Question: I'm trying to render a Visiblox chart to an image to be able to show hundreds of them at the same time. The chart is generated in code and rendered without showing it.
The problem I'm facing is that the chart looks empty after rendering it. The upper control is the chart, the bottom one is the chart rendered before adding it to the control. Some rendering is being done as the watermark is there.
The chart is being populated using bindings and datacontext (just in case it matters). Looking at the chart before rendering it looks like it's effectively empty, thanks makes me ask "".
And this is the code I'm using to render the image:
'''
public BitmapSource Render(FrameworkElement control)
{
if (control == null)
{
throw new ArgumentNullException("control");
}
control.UpdateLayout();
Viewbox viewBox = new Viewbox();
viewBox.Child = control; // Control to render
viewBox.Measure(new System.Windows.Size(control.Width, control.Height));
viewBox.Arrange(new Rect(0, 0, control.Width, control.Height));
viewBox.ApplyTemplate();
viewBox.UpdateLayout();
RenderTargetBitmap renderer = new RenderTargetBitmap((int)(control.Width * _dpiX / 96.0), (int)(control.Height * _dpiY / 96.0), _dpiX, _dpiY, PixelFormats.Pbgra32);
DrawingVisual drawingVisual = new DrawingVisual();
using (DrawingContext drawingContext = drawingVisual.RenderOpen())
{
VisualBrush visualBrush = new VisualBrush(viewBox);
drawingContext.DrawRectangle(visualBrush, null, new Rect(new Point(), new System.Windows.Size(control.Width, control.Height)));
}
renderer.Render(drawingVisual);
// Remove the container to be able to reuse the control again if we appended it to a viewbox
viewBox.Child = null;
return renderer;
}
'''

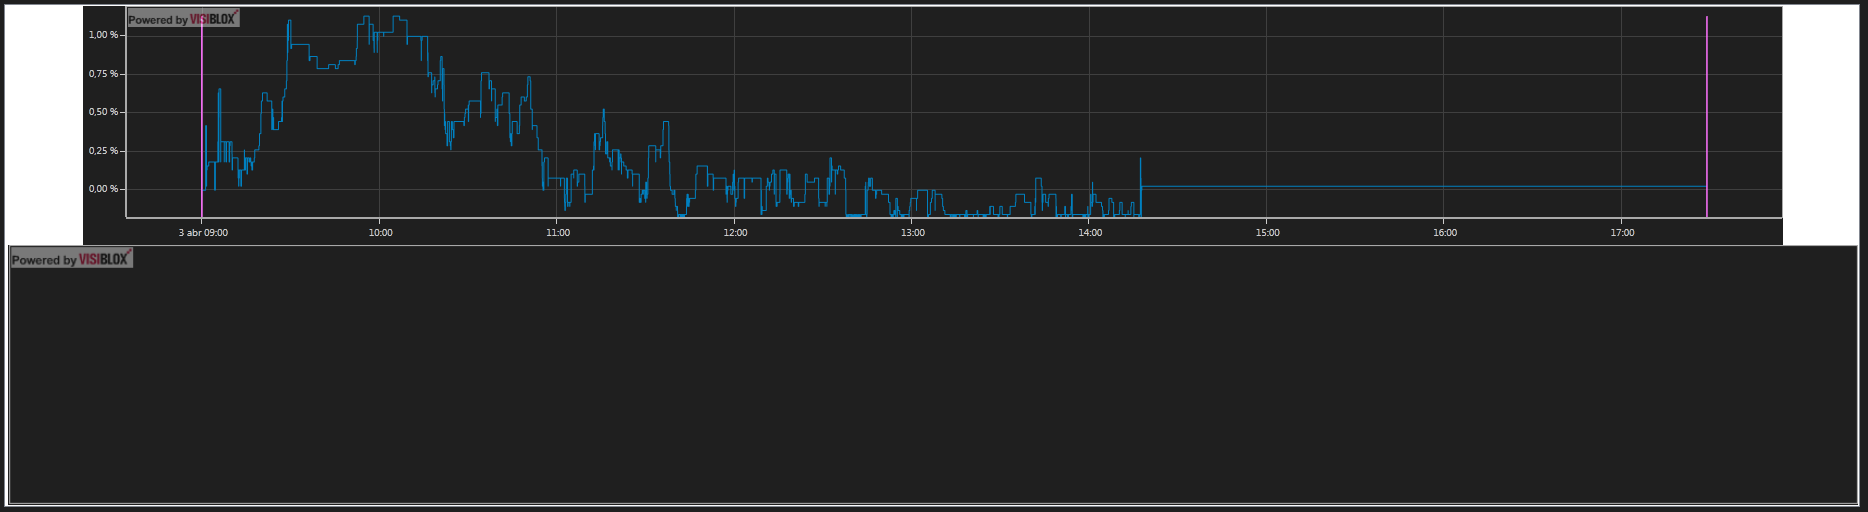
Answer: If you are interested in saving a Visiblox chart to an image, there is some sample code over at the Visiblox blog. You can find the article here - <URL>
The article instructs you on how to export to an image in Silverlight, but the download contains some sample code that shows you how to do it in WPF too.
I've used this technique in my applications previously, and I always found that using that sample code was the best place to start!
Let me know if it doesn't work out for you - I have quite a lot of experience at this! My tips would be to make sure you have called Invalidate() on the chart at the correct time, and make sure that it's layout has been updated before you try to export it.